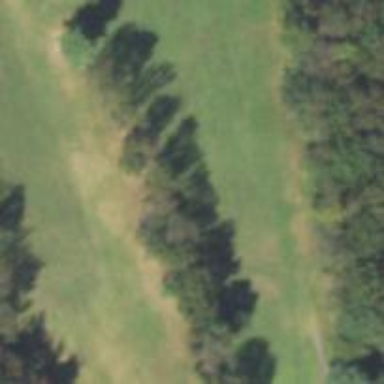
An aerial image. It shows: Golf fairway surrounded by grass.